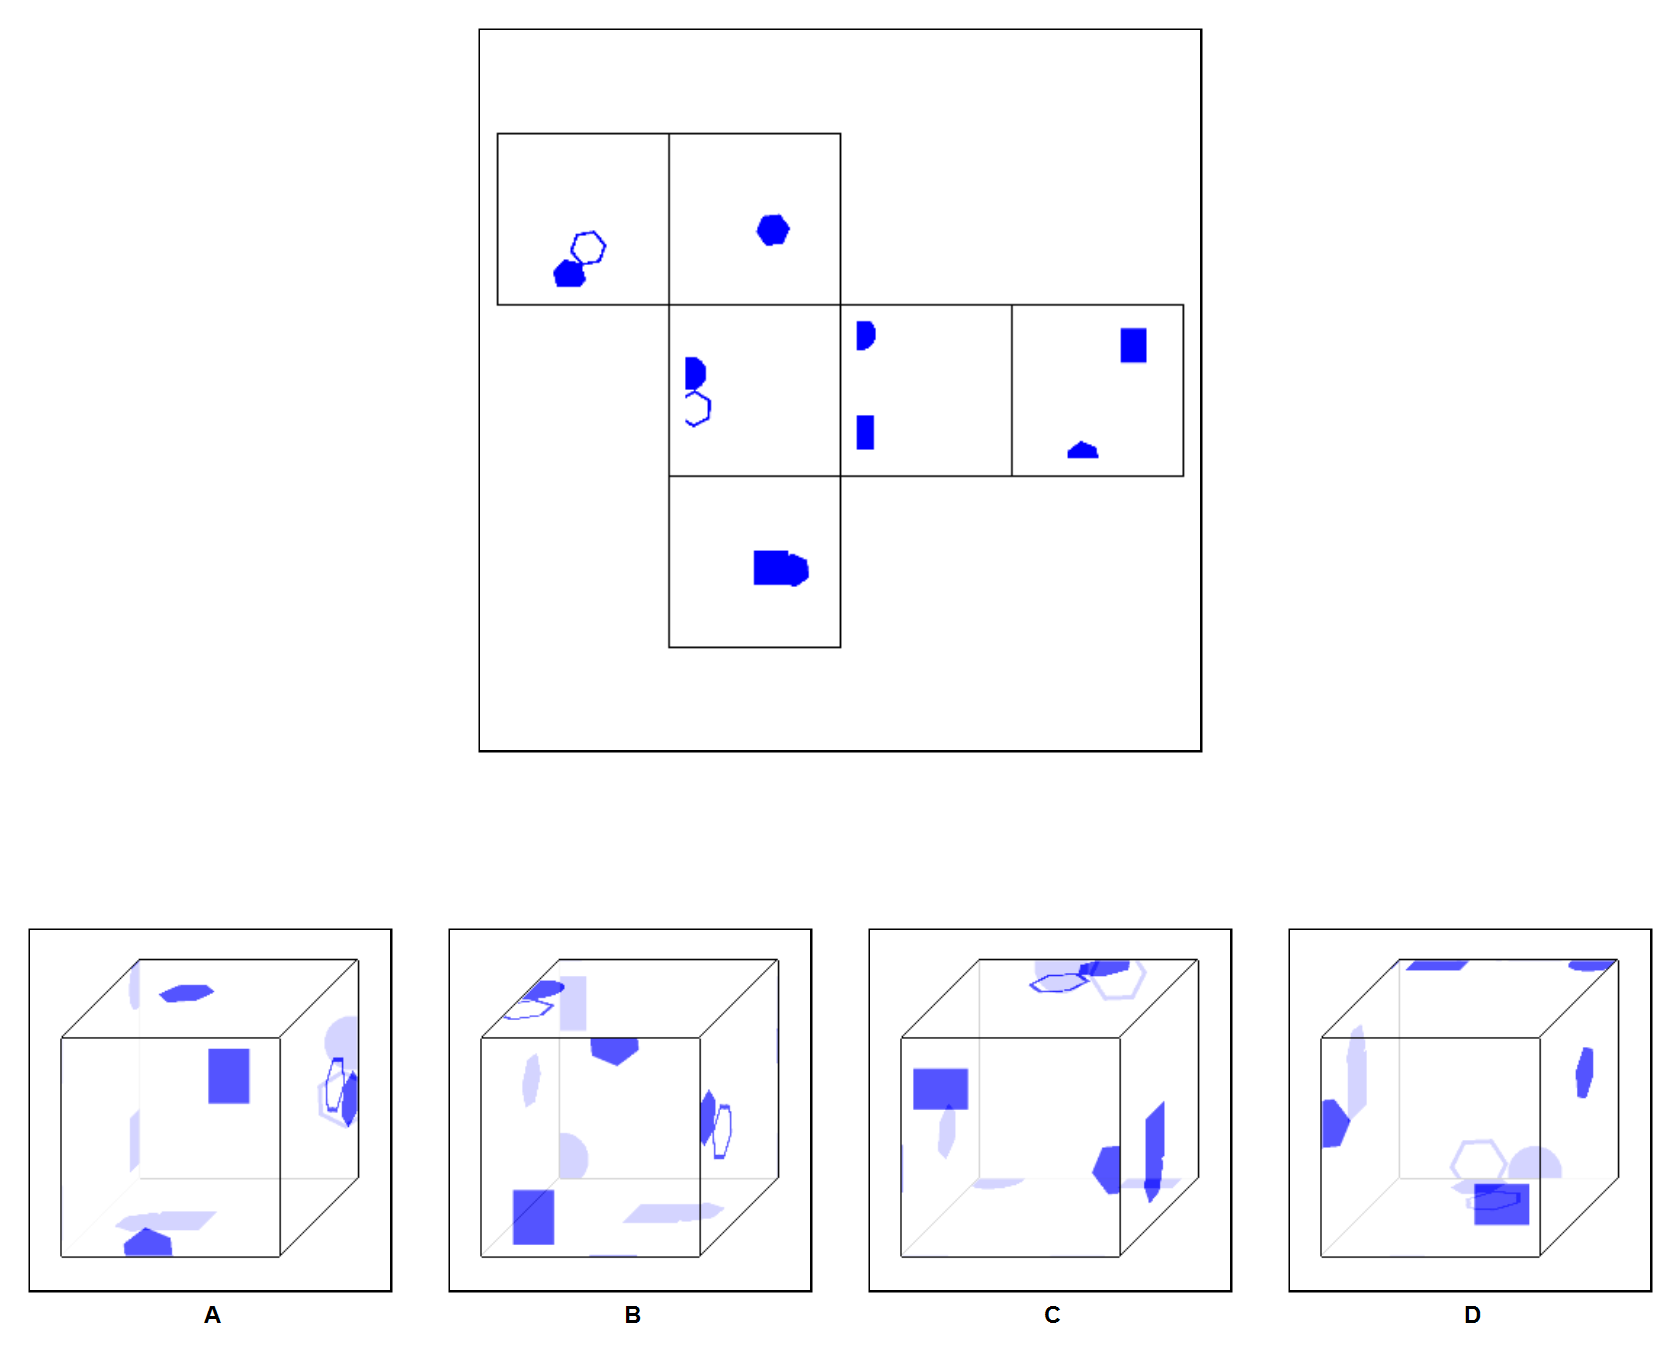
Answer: B